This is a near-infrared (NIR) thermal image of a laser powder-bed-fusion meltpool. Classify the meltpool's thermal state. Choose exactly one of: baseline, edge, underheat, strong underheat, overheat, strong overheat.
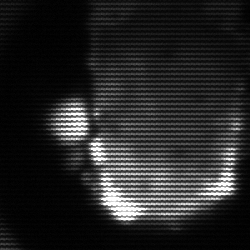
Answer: baseline